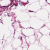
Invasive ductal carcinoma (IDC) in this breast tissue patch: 0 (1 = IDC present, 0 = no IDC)